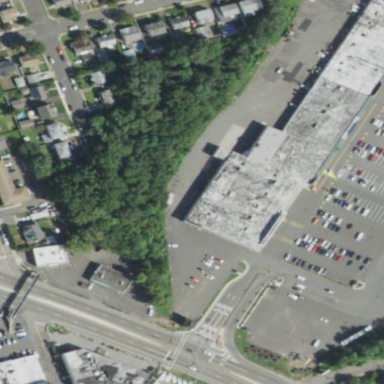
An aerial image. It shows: Retail building.